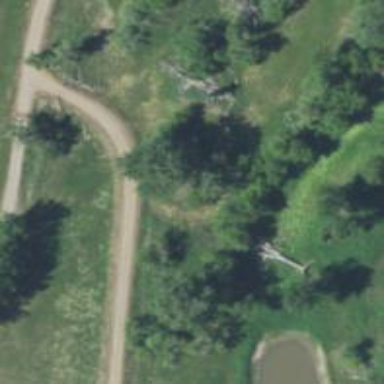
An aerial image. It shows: Unclassified road.